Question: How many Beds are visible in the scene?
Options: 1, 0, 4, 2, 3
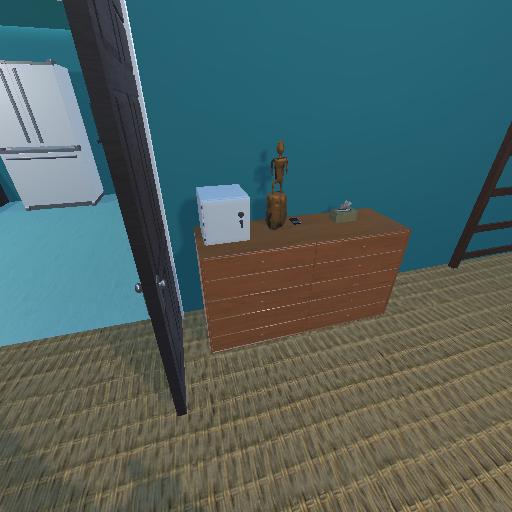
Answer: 1